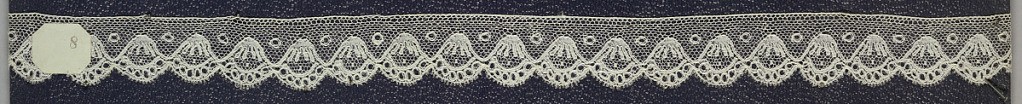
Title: Band
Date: late 18th century
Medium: Technique: bobbin lace
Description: Edge of bobbin lace, scalloped edge; late 18th century Buckinghamshire.